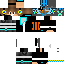
A male human skin with medium skin, wearing brown long hair dressed in a blue hoodie and black pants, featuring a closed mouth.